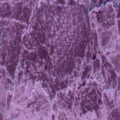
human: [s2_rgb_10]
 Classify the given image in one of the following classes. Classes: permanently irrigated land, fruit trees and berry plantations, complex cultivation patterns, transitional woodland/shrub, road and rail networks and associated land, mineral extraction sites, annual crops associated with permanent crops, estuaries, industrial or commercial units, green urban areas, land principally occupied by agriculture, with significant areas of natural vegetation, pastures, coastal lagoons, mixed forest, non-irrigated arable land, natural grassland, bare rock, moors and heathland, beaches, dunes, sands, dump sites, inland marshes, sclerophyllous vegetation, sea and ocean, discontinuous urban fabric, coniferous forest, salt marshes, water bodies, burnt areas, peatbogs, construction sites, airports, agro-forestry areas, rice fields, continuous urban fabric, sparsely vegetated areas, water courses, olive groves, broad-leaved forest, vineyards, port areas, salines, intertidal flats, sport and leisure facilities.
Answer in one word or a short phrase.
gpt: sea and ocean